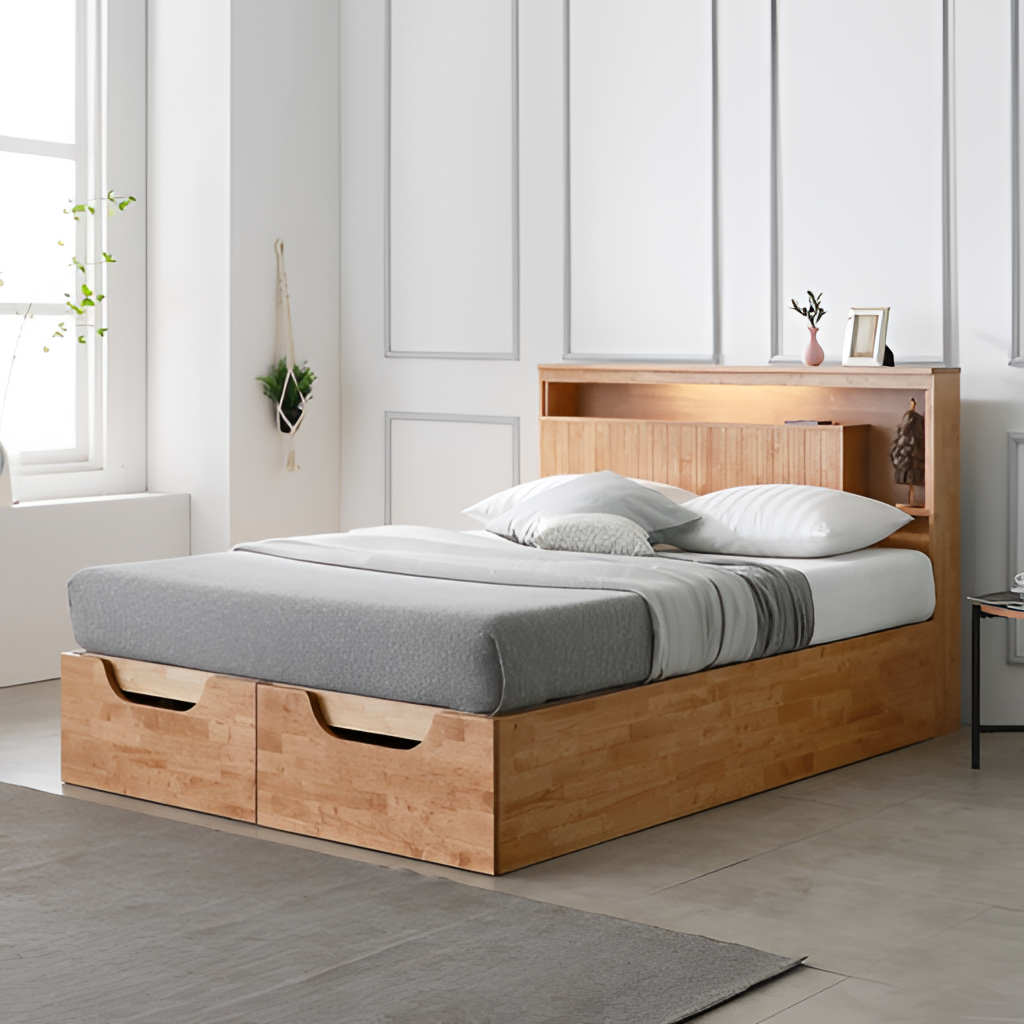
bedroom, wood illuminated headboard bed, paint wallpaper, with solid pattern, beige tile flooring, with large square pattern, contemporary